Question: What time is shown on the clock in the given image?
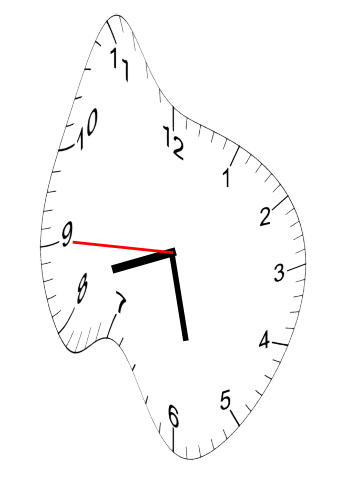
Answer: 08:27:45